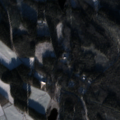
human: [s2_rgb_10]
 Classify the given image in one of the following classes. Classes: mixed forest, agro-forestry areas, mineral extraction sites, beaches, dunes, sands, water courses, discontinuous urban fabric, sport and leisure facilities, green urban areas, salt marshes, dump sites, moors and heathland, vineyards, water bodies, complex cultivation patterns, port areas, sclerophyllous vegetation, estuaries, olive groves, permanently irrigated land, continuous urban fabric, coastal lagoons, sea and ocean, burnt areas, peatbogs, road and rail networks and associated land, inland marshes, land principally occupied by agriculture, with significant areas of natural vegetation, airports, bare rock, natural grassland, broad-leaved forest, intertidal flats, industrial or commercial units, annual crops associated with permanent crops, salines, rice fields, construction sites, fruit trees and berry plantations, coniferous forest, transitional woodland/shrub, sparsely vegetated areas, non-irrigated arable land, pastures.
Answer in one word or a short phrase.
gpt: non-irrigated arable land, land principally occupied by agriculture, with significant areas of natural vegetation, coniferous forest, mixed forest, transitional woodland/shrub, water bodies